Question: I am currently trying to get my head around Line Charts in Qt. For some reason, my charts seem to show really weird behavior. When I am using the createDefaultAxis it will set the minimum and maximum values according to the minimum and maximum values of the Series behind the chart. While this seems alright at first it's already different from the behavior in <URL>. The minimum Y-Value there is 1, the minimum value on the axis, however, is 0.
At first, I thought this might just be due to a change to the QChart class, so I created my own Axis and tried again. This time I made the y-Axis range from 0 to 100 and the x-Axis range from 1 to 52. Also, I changed the tick counts to 4 and 52. However, the chart still looked like before and didn't seem to be affected by the changes to the axis.
I included a screenshot of that program here

I hope you can help me fix that. The goal would be that the values of the series match the values on the axes.
Edit: Here is the main.cpp:
'''
#include <QtWidgets/QApplication>
#include <QtWidgets/QMainWindow>
#include <QtCharts/QChartView>
#include <QtCharts/QLineSeries>
#include <QtCharts/QValueAxis>
QT_CHARTS_USE_NAMESPACE
int main(int argc, char *argv[])
{
QApplication a(argc, argv);
QLineSeries *series = new QLineSeries();
series->append(0, 6);
series->append(2, 4);
series->append(3, 8);
series->append(7, 4);
series->append(10, 5);
*series << QPointF(11, 1) << QPointF(13, 3) << QPointF(17, 6) << QPointF(18, 3) << QPointF(20, 2);
QChart *chart = new QChart();
chart->legend()->hide();
chart->addSeries(series);
QValueAxis *axisX = new QValueAxis();
axisX->setRange(1, 52);
axisX->setMin(1);
axisX->setMax(52);
axisX->setTickCount(52);
QValueAxis *axisY = new QValueAxis();
axisY->setRange(0, 100);
axisY->setMin(0);
axisY->setMax(100);
axisY->setTickCount(4);
chart->setAxisX(axisX);
chart->setAxisY(axisY);
chart->setTitle("Simple line chart example");
QChartView *chartView = new QChartView(chart);
chartView->setRenderHint(QPainter::Antialiasing);
QMainWindow window;
window.setCentralWidget(chartView);
window.resize(400, 300);
window.show();
return a.exec();
}
'''
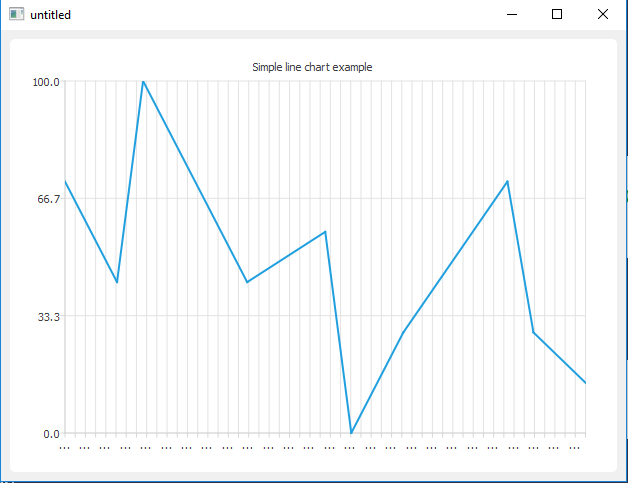
Answer: The 'series' isn't attached to any axis, it will by default scale to utilize the entire plot area of the chart.
You should attach the 'series' to axis created as :
'''
//... After setting up your axis X and Y
chart->setAxisX(axisX);
chart->setAxisY(axisY);
//attach the series to the specific axis.
series->attachAxis(axisX);
series->attachAxis(axisY);
'''